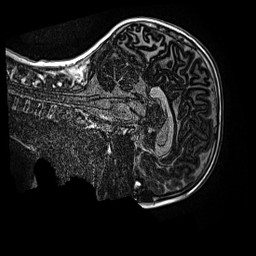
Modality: MP2RAGE
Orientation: sagittal
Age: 11
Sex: male
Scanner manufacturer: siemens
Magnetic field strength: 3 T
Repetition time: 4 s
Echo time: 0.00299 s